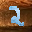
Label: 2